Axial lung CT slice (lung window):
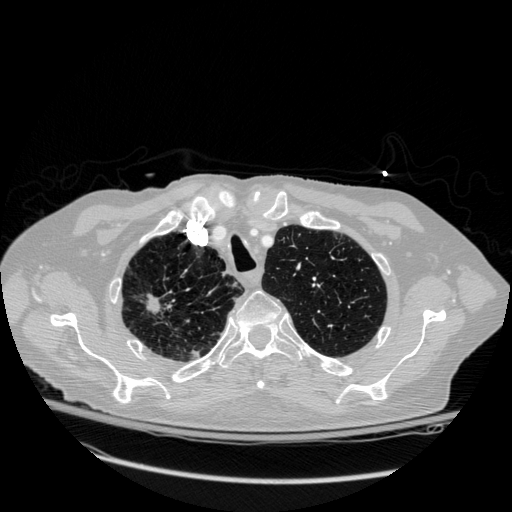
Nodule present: yes
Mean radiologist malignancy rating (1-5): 4.75